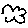
Label: cloud